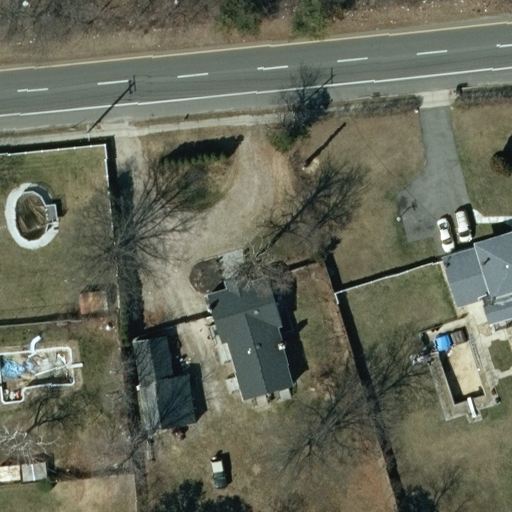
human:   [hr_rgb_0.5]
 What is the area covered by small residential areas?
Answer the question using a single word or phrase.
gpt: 0m2

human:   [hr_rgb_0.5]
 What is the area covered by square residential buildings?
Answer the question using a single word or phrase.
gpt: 0m2

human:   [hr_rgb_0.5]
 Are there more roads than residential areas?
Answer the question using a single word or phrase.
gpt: no

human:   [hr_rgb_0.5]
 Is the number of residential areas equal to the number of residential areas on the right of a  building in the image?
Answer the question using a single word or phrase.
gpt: yes

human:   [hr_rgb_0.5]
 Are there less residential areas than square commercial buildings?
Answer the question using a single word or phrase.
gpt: no

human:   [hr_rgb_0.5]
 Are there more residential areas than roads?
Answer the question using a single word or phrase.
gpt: no

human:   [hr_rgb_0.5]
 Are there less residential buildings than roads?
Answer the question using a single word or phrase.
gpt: no

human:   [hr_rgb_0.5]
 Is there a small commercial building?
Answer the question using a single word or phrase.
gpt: no

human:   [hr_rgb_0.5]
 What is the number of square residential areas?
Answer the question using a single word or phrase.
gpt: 0

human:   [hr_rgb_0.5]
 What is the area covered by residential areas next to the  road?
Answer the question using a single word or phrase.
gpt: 10621m2

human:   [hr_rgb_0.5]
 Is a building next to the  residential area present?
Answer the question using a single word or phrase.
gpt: yes

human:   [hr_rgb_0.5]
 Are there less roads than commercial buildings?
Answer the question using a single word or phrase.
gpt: no

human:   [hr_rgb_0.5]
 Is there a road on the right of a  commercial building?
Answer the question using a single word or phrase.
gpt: no

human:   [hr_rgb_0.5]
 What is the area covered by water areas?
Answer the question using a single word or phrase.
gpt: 0m2

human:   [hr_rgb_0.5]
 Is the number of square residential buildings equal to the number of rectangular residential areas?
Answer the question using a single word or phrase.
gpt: no

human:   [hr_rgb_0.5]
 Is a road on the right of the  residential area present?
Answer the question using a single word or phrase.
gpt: no

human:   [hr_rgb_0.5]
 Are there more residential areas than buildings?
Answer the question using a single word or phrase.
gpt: no

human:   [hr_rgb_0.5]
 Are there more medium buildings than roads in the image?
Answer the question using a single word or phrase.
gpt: yes

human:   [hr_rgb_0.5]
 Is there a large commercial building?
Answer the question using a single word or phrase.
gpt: no

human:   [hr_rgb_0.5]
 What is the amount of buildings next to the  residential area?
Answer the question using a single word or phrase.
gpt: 3

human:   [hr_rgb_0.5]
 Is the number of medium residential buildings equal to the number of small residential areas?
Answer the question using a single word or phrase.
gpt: no

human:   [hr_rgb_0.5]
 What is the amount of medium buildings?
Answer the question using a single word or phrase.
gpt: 3

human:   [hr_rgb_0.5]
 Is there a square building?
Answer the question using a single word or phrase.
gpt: no

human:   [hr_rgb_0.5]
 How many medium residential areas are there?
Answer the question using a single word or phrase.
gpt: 0

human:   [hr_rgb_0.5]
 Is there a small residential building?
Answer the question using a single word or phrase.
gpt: no

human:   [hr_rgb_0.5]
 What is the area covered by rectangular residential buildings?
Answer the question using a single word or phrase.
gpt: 298m2

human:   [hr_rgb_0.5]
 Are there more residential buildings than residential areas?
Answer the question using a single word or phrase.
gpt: yes

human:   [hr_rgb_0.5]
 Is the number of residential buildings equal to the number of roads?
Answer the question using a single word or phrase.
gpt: no

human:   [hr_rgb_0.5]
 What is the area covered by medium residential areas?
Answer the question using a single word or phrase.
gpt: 0m2

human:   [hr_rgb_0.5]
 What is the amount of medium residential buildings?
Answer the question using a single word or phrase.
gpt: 3

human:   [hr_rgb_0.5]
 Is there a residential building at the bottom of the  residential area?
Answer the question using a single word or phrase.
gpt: no

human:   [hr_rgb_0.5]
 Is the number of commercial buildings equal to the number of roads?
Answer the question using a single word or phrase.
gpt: no

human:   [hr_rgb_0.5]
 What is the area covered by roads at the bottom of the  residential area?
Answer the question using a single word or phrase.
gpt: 0m2

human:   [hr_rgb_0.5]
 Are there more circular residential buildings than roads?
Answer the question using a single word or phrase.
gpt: no

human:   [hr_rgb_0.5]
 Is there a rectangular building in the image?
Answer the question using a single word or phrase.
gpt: yes

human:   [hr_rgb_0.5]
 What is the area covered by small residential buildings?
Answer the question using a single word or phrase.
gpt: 0m2